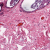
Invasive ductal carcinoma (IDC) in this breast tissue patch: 0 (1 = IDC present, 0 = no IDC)